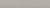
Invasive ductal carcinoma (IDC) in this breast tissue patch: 0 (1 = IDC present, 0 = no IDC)